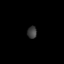
Tissue: lung
Cell type: Endothelial cells
Senescence score: 0.5807
Nuclear area (px): 113
Mean DAPI intensity: 60.876